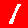
Digit: 1